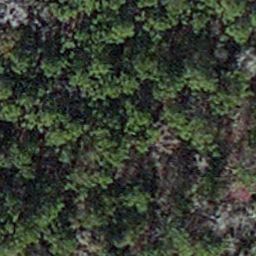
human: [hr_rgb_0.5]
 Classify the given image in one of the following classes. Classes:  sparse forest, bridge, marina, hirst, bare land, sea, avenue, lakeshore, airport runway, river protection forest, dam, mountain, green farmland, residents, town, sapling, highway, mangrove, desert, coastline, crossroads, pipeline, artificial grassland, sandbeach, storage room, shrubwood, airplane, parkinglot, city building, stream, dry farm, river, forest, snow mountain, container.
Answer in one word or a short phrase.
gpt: sapling